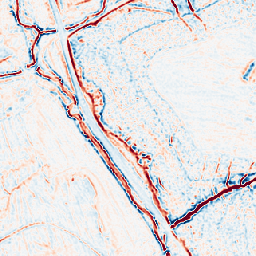
Category: multiscale
Decomposition family: log
Decomposition parameters: sigma: 1
Upsampling method: area
Upsampling parameters: scale: 8
Upsampling scale: 8